Question: So I have a chess game. I'm trying to implement a method where the user can undo their last move.

I created the appropriate action listener for the menu option. The action listener sets the game's undo boolean to true.
pseudocode for my game loop:
'''
while (!game end)
{
if (undo)
{
undo the last move
continue;
}
prompt user to input next move
user inputs move into console
model, view are updated
}
'''
This logic doesn't work. The only time the game loop will handle undo is after a user has inputted their next move. So.. basically it just undoes the move they just put in. I need it to be so that any time a user clicks undo move on the GUI, the game loop does the stuff in the if statement.
I have a feeling there is a smarter way to handle this.
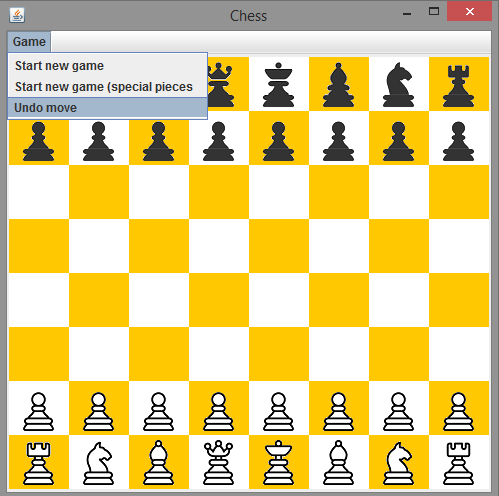
Answer: I think that the simplest solution is to move the undo code out of the game loop. This should be possible as long as you store the game state outside of the game loop itself. (The game loop would be responsible for updating the game state). By moving the undo code out of the game loop, the game loop can be blocked (waiting for next move) but undo will still function when it is called by the menu action handler.
Your code might look something like this:
'''
class RunGame
{
GameState state;
void undoButtonPressed()
{
undo the last move in state
}
void main()
{
while(!game end)
{
prompt user to input next move
user inputs move into console
model(state), view are updated
}
}
}
'''